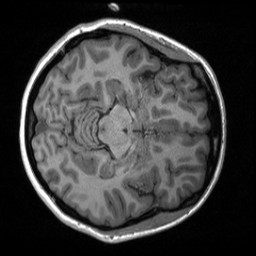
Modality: T1w
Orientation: axial
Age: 23
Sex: female
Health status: healthy
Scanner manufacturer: siemens
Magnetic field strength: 3 T
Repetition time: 2 s
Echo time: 0.00232 s